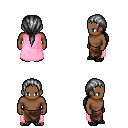
a pixel art fantasy rpg character, male body template, human, dark skin, pink cape, robe skirt, gray ponytail hairstyle, ghillies, four views (front, back, left, right), 2x2 character sprite sheet, small pixel art, hard edges, no anti-aliasing